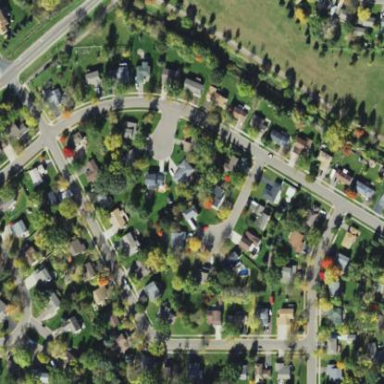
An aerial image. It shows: Residential area composed of single-family homes.